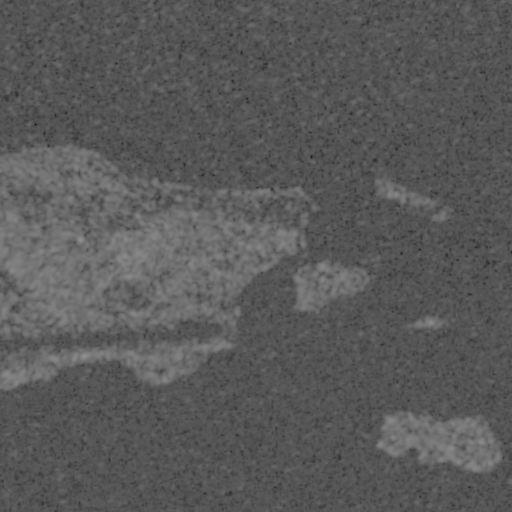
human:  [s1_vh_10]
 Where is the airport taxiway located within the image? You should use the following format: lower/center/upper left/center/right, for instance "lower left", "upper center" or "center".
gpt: The airport taxiway is located in the center of the image.
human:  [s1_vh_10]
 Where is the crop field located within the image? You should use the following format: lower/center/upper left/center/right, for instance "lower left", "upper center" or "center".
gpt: There is no crop field in the image.

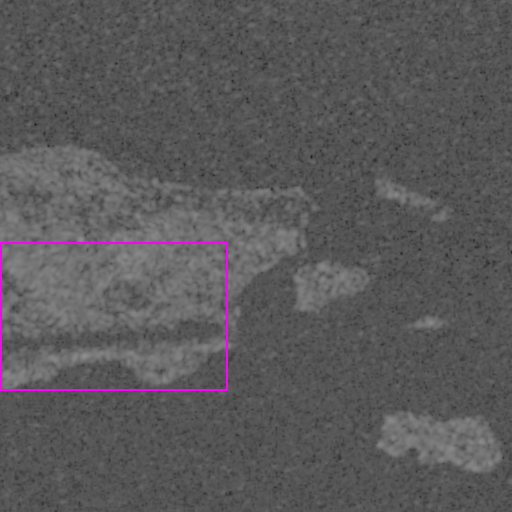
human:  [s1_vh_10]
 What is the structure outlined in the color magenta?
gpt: The structure outlined in magenta is an airport.
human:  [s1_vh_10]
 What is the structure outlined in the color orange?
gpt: There is no orange outline.